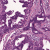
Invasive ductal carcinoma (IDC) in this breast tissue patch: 0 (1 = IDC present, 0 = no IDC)